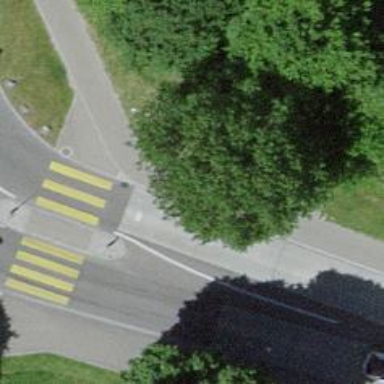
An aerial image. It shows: Bus stop with platform for public transport.